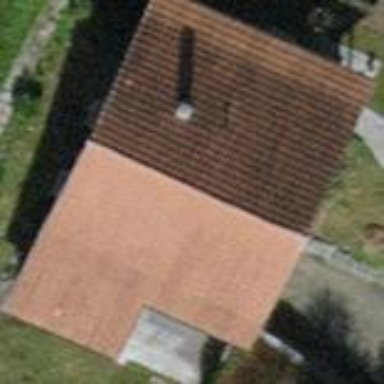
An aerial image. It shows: Detached building with gabled roof.